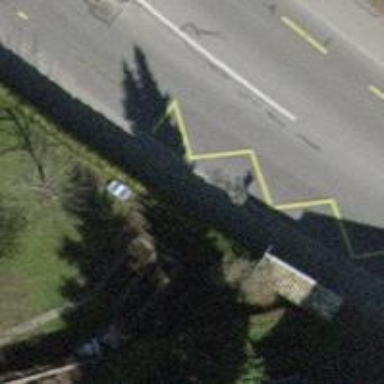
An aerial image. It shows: Bus stop with platform for public transport.